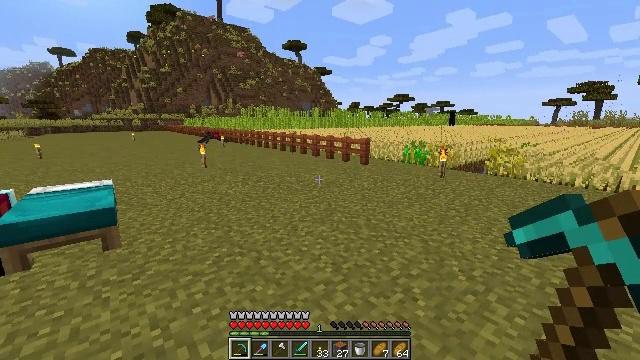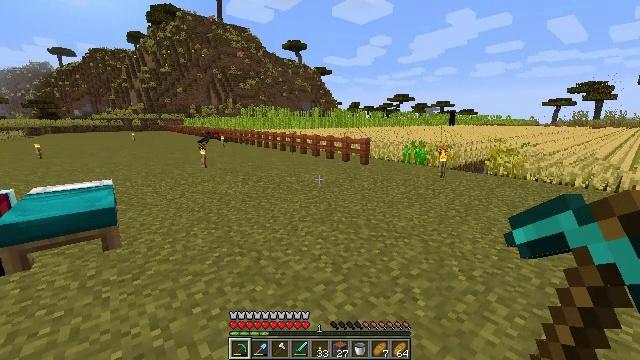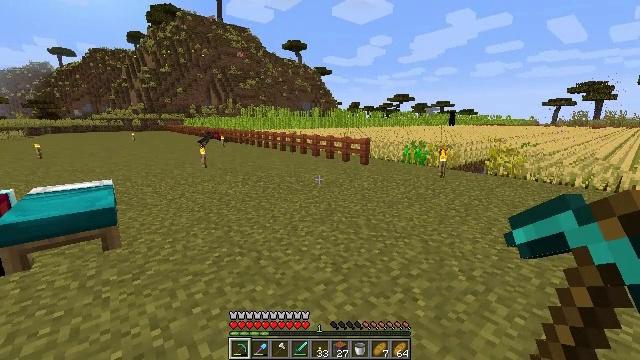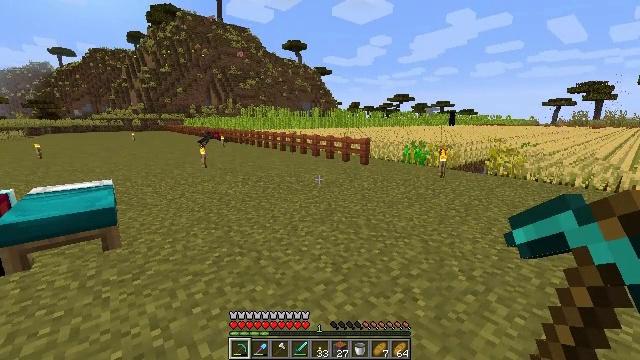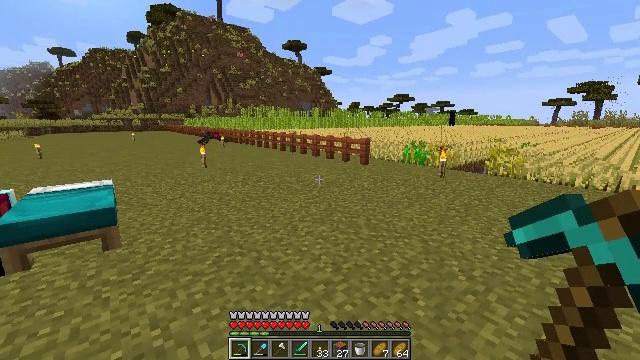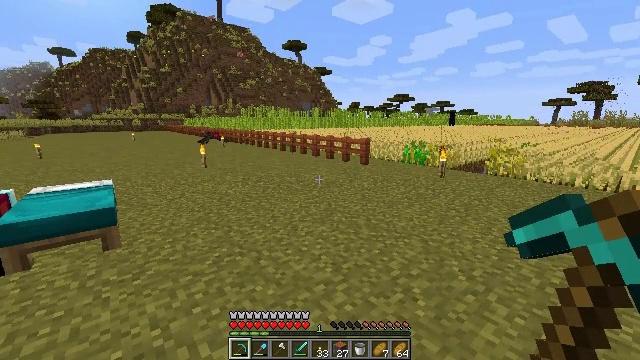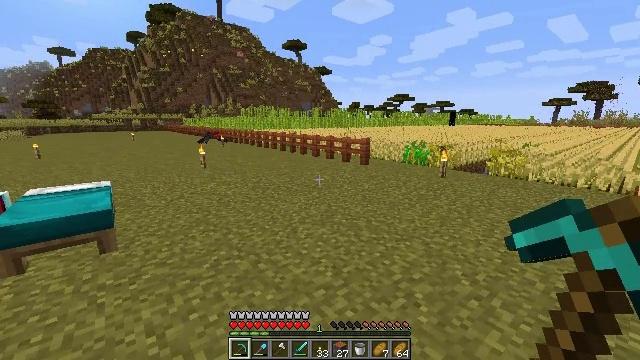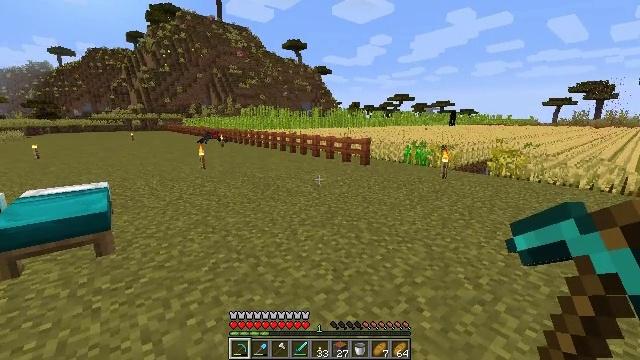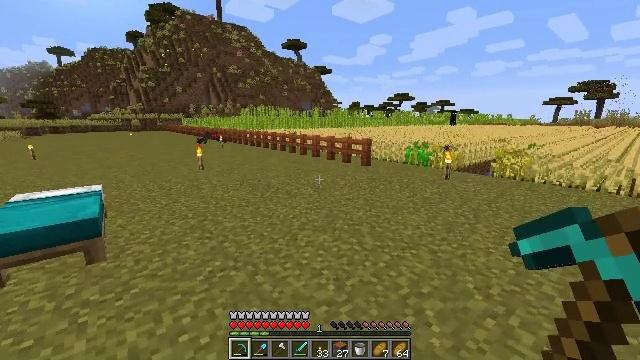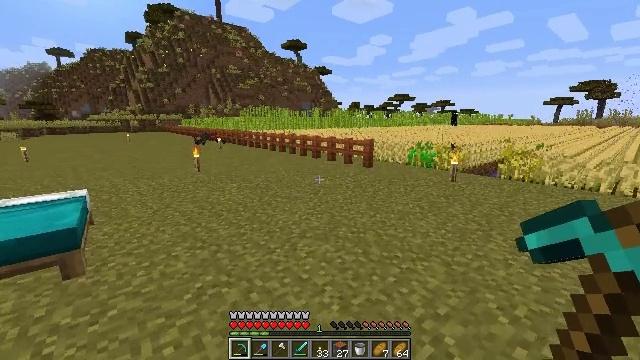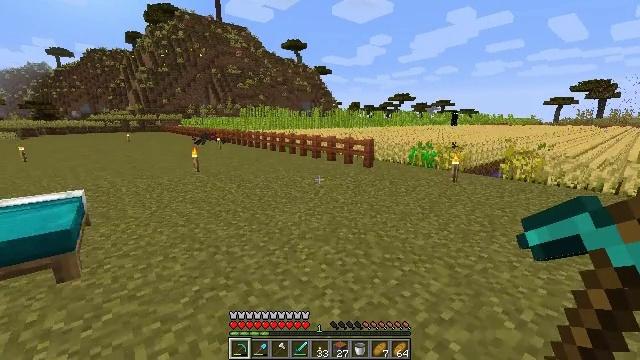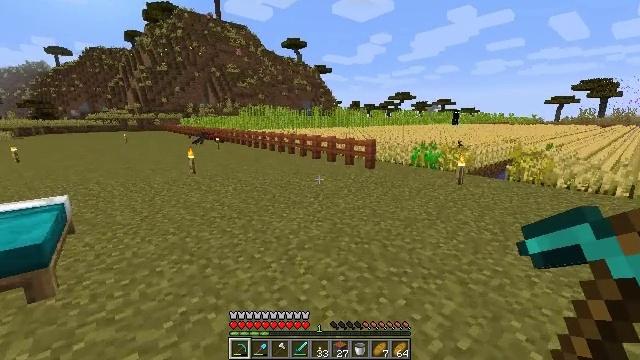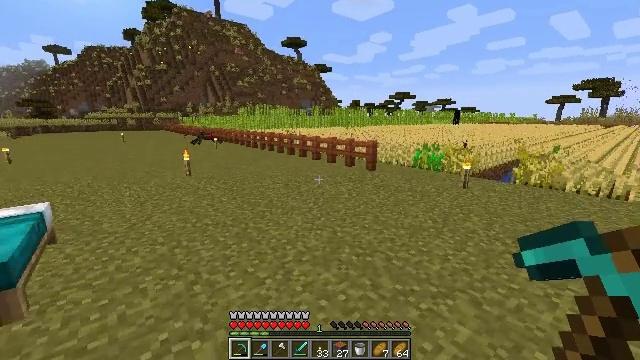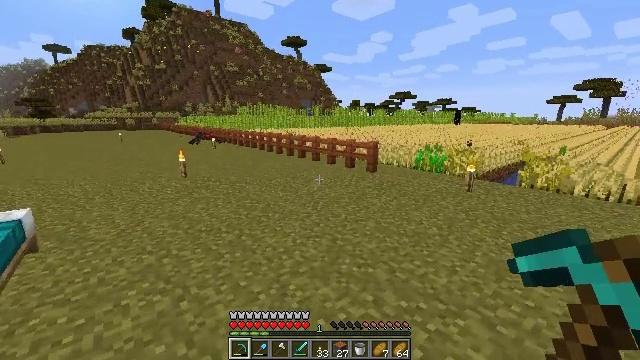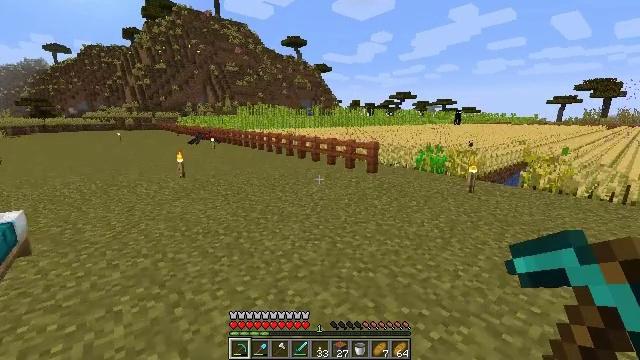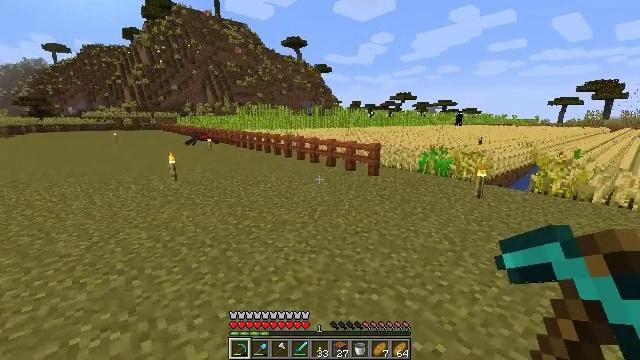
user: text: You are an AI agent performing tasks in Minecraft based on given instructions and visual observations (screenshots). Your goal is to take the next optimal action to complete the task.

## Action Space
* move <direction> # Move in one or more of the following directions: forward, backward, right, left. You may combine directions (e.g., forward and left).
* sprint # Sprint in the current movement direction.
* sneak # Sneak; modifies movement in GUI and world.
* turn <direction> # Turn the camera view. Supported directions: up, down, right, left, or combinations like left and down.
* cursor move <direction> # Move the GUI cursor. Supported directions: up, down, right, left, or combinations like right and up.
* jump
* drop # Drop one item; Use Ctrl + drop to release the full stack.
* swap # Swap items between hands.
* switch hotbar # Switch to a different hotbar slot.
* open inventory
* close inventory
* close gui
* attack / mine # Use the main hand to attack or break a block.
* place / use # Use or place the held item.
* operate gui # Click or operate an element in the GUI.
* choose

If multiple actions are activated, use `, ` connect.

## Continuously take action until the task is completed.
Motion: motion action
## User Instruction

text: Drop a furnace.
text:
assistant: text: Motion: no_op
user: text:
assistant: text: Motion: no_op
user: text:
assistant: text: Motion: no_op
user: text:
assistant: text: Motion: no_op
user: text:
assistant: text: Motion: no_op
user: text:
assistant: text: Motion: move forward
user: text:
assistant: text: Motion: move forward
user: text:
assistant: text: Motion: move forward
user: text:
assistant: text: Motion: move forward
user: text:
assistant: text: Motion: move forward
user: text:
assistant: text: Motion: move forward
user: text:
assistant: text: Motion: move forward
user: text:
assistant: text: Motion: move forward
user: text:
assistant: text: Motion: move forward
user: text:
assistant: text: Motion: move forward
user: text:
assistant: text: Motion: move forward
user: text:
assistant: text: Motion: no_op
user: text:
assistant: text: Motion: no_op
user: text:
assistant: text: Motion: no_op
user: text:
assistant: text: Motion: no_op
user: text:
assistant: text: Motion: no_op
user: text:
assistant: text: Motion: turn left and down
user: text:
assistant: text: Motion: turn left and down
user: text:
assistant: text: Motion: turn left
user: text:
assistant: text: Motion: turn left and up
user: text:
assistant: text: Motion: turn left
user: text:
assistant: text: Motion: move right, turn left
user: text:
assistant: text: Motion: move right
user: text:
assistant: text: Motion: move right
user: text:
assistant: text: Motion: move right